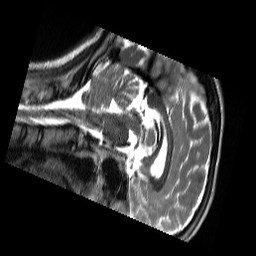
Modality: T2w
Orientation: sagittal
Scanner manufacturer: siemens
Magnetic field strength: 3 T
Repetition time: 13.52 s
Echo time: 0.088 s